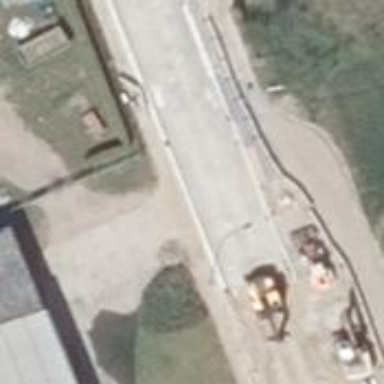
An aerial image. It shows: Secondary road with separate asphalt sidewalk.